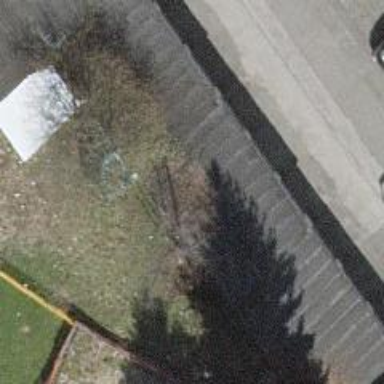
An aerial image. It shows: Flat roofed garages.